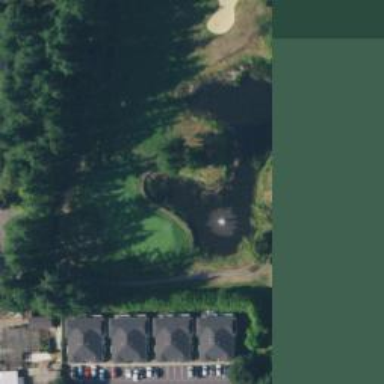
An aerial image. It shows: View of golf hole.